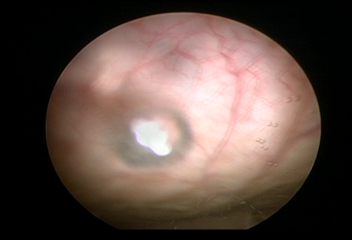
Modality: WLC
Class: Normal mucosa
Bladder cancer association: No